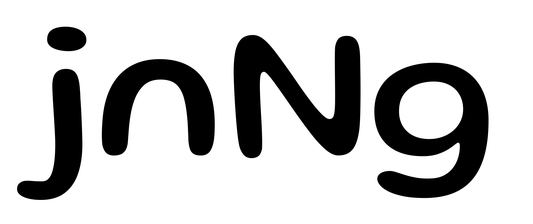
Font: Gluten_Regular